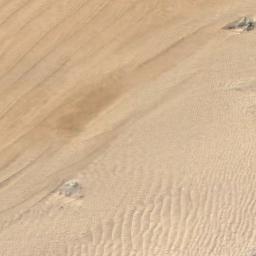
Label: desert